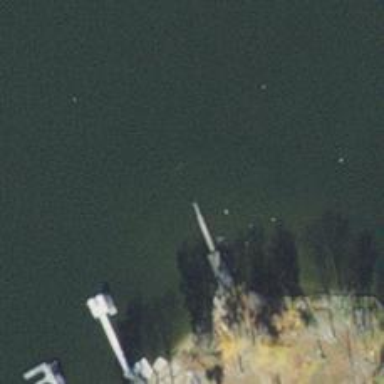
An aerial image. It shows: Man-made pier.